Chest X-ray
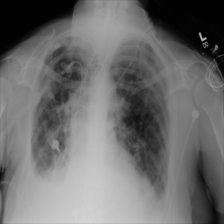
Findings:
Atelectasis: negative
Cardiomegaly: negative
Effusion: negative
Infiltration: positive
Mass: negative
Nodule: negative
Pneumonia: negative
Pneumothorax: negative
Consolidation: negative
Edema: negative
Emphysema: negative
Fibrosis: negative
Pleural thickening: negative
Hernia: negative